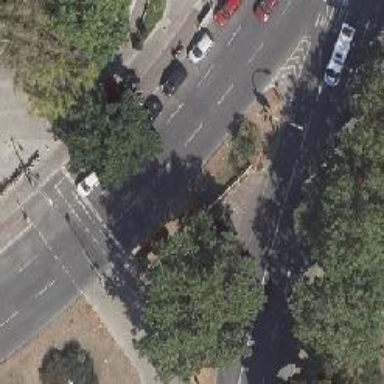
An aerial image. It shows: Secondary road with asphalt surface and track cycleway on the right side. It is dual carriageway with parking lane on the right side.